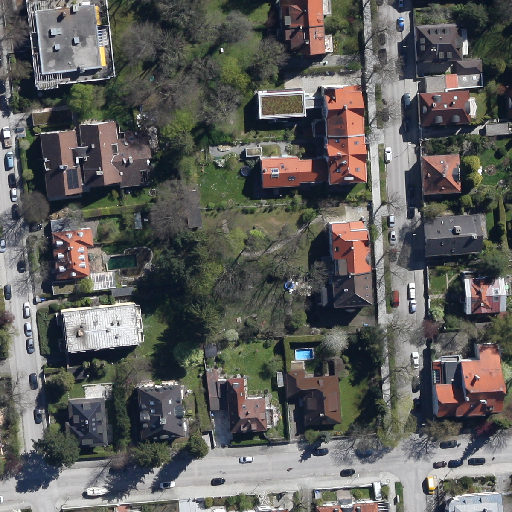
Referring expression: van